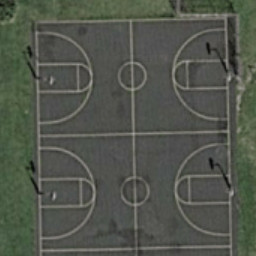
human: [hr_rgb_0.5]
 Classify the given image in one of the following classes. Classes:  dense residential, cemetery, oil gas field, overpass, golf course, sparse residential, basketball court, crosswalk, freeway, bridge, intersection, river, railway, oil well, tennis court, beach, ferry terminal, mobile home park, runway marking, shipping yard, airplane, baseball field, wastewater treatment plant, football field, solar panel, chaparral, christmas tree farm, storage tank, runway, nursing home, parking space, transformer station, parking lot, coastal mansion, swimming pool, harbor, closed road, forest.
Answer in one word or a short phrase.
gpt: basketball court